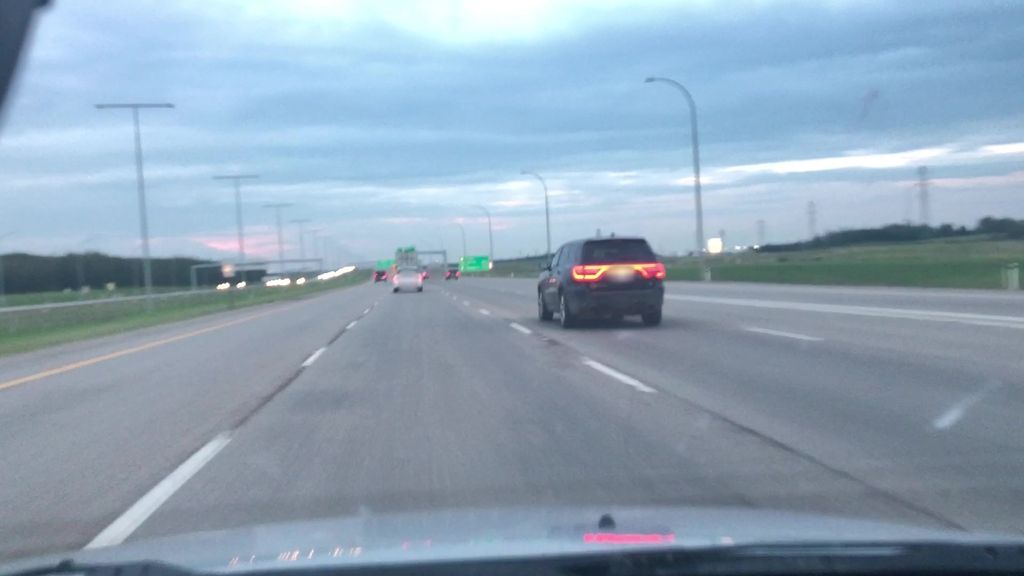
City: edmonton